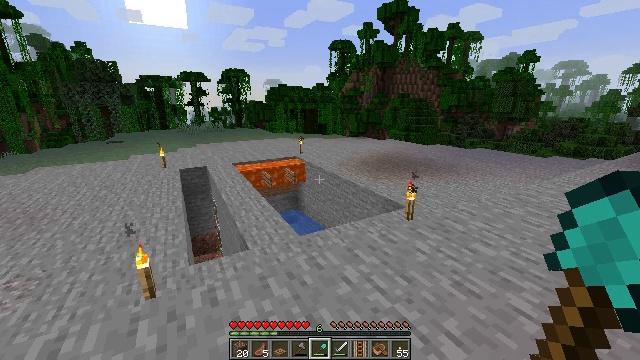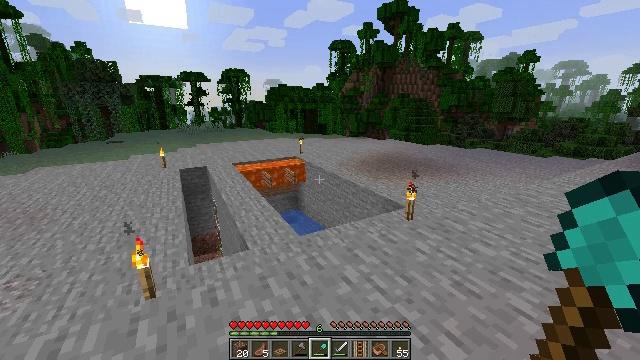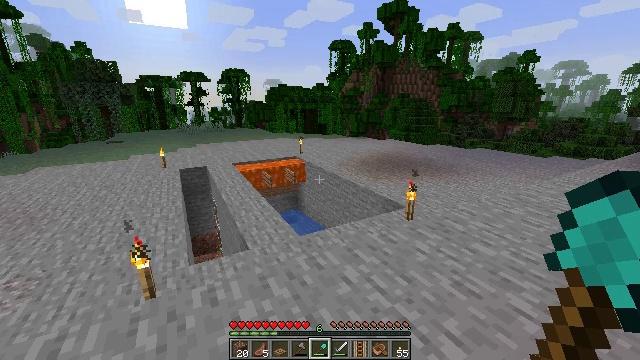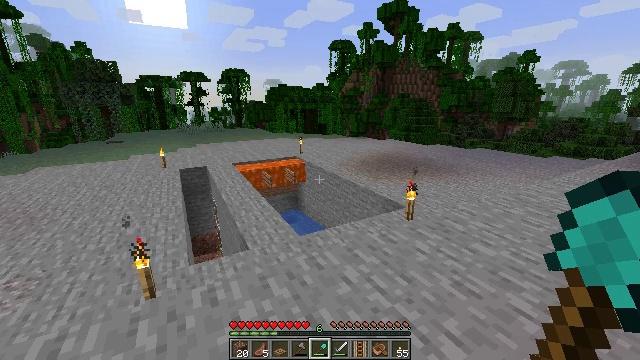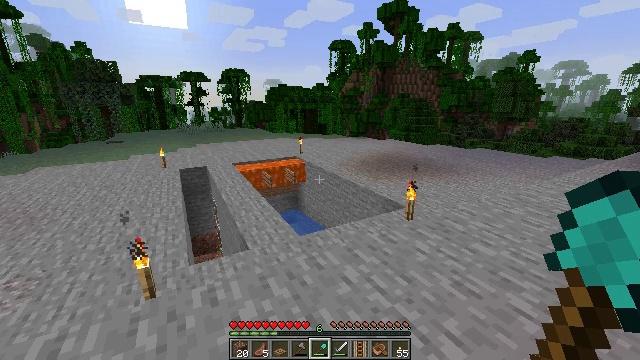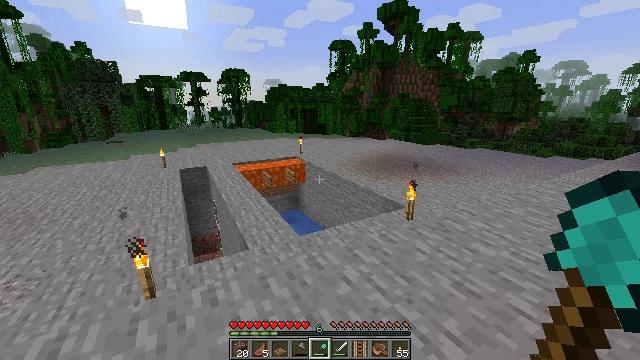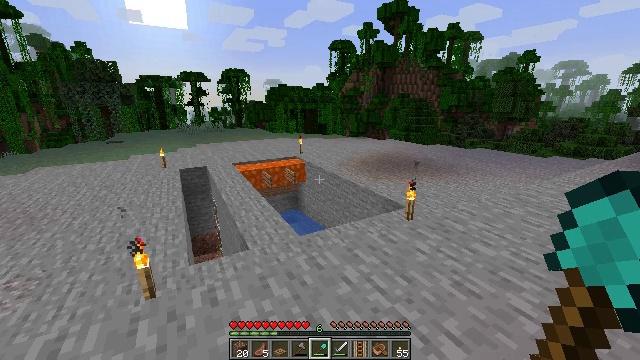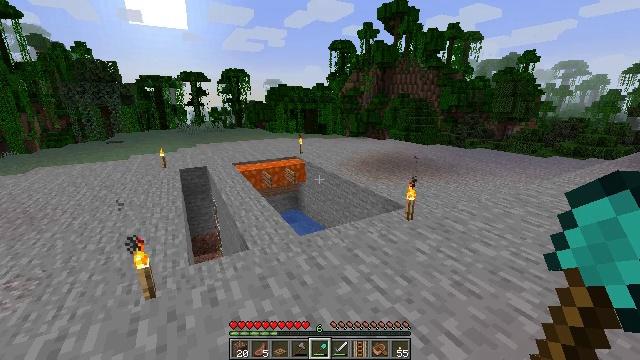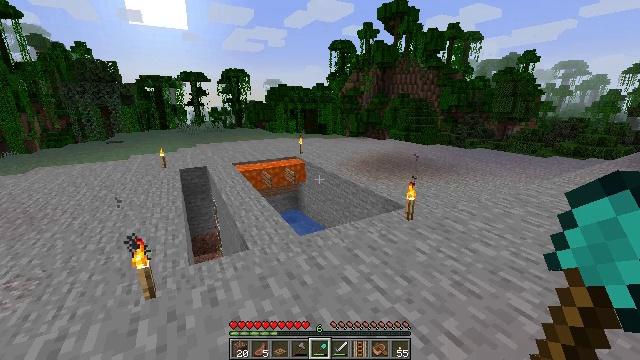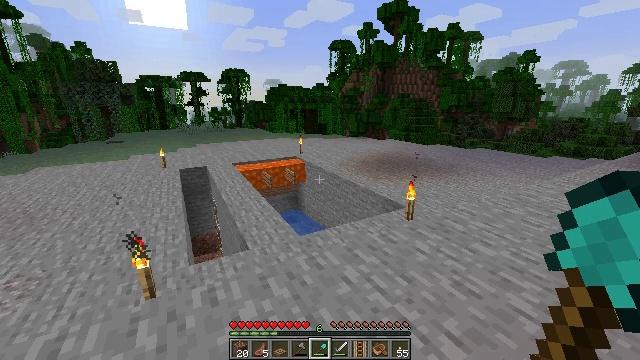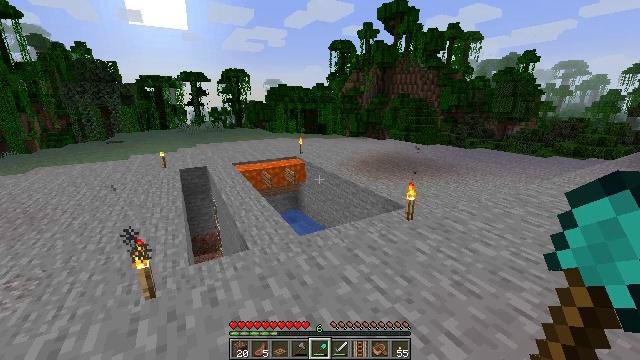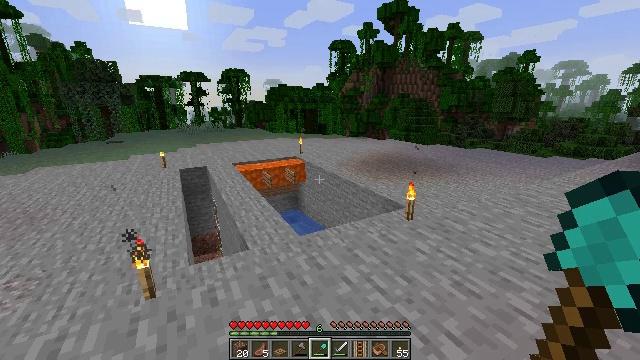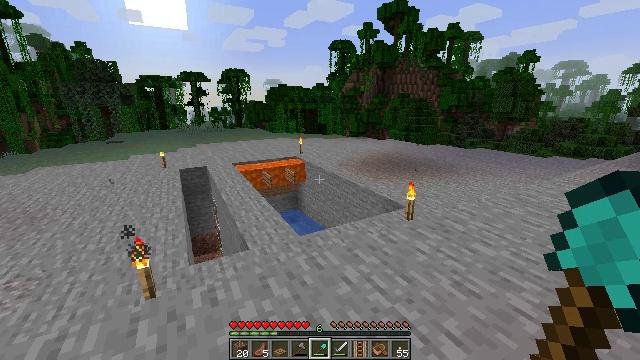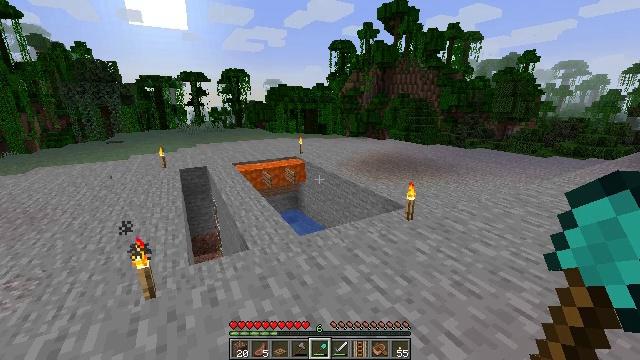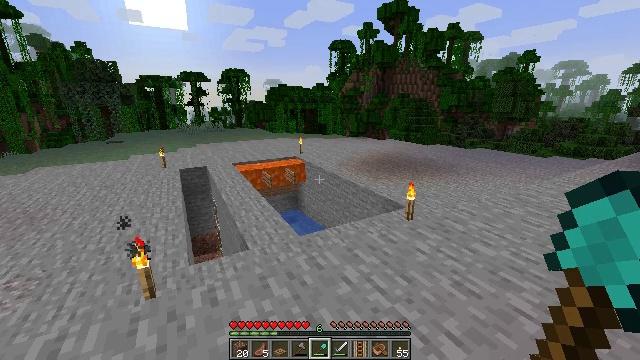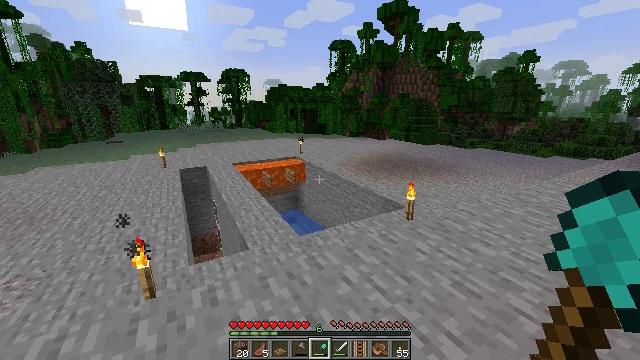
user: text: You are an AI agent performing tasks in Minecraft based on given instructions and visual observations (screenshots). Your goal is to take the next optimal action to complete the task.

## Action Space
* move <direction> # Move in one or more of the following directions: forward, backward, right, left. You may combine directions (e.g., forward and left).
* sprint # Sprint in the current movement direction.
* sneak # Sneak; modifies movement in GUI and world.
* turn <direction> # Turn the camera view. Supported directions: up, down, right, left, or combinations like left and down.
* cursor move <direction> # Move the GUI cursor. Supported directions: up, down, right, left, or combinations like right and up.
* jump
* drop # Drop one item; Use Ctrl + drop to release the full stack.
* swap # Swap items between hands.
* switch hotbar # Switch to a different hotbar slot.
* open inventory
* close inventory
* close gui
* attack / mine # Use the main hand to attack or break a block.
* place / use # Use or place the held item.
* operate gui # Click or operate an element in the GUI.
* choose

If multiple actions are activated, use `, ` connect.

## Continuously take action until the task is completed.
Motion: motion action
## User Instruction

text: Collect the poppy by clicking on it.
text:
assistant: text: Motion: no_op
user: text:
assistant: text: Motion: no_op
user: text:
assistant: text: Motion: no_op
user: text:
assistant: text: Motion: no_op
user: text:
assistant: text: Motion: no_op
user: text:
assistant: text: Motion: no_op
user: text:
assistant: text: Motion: no_op
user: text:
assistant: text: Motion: no_op
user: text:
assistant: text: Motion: no_op
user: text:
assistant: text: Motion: no_op
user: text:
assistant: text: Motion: no_op
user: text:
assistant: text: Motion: no_op
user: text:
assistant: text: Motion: no_op
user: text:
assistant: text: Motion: no_op
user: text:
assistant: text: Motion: no_op
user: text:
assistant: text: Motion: no_op
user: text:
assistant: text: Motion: no_op
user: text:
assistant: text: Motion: no_op
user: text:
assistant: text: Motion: no_op
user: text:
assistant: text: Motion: no_op
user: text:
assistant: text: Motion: no_op
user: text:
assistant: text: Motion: no_op
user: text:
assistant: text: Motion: no_op
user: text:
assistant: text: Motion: no_op
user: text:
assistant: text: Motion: no_op
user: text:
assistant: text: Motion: no_op
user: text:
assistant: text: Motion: no_op
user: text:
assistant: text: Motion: no_op
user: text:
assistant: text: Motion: no_op
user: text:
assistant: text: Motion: no_op